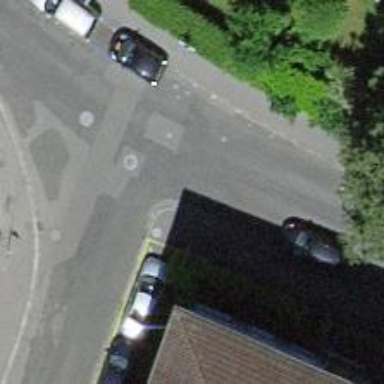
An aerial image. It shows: Kerb serving as barrier.